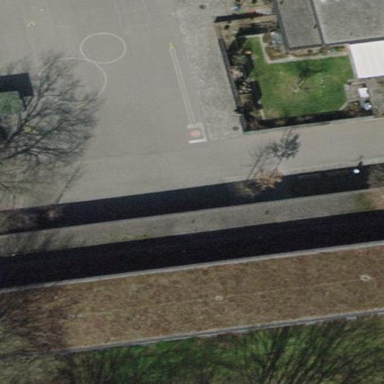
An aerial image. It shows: School building.